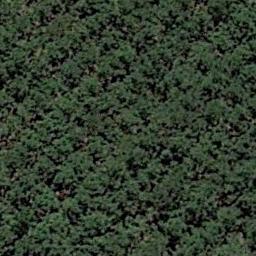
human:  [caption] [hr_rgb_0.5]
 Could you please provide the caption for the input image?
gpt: The forest is full of green trees .

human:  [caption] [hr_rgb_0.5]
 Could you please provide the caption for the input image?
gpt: The forest has a lot of trees well-arranged in lines .

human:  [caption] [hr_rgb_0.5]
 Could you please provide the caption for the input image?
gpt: Many neat rows of green trees are in the forest .

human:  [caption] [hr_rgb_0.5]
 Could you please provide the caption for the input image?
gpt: This is a dense forest .

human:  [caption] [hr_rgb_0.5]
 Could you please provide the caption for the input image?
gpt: A forest with many rows of green trees .